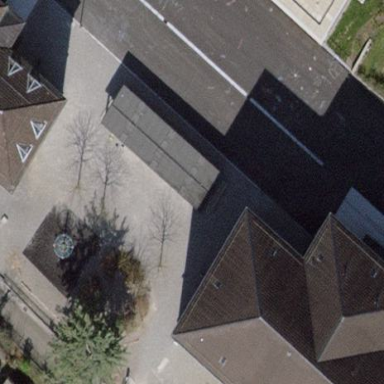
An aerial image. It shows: View of roof of building.